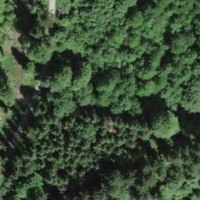
EUNIS habitat code: 44
Species observed at this site:
Dactylis glomerata